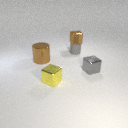
small yellow metal cube in front of large brown metal cylinder